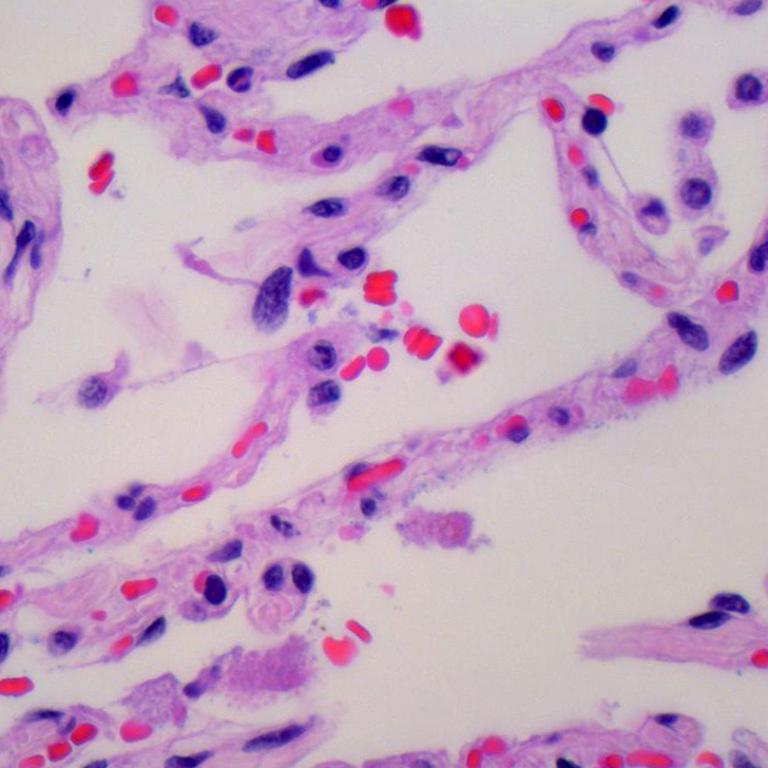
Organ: lung
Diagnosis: benign